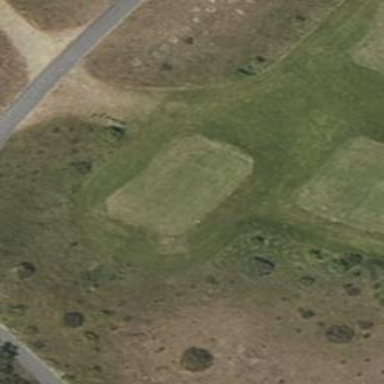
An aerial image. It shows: Golf tee.